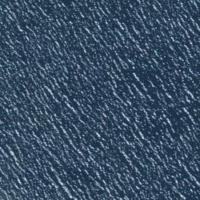
EUNIS habitat code: 14
Species observed at this site:
Vaccinium myrtillus